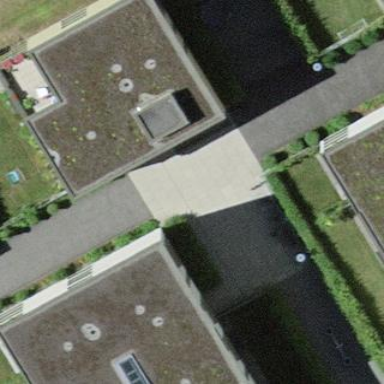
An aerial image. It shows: Building with apartments and flat roof.